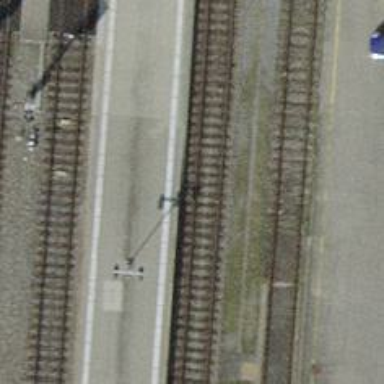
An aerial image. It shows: Railway track with electrified contact lines. This is siding track.